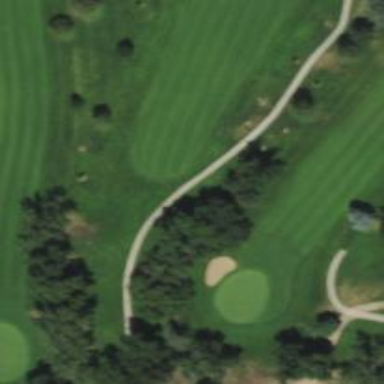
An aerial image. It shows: Well-maintained golf cartpath track.